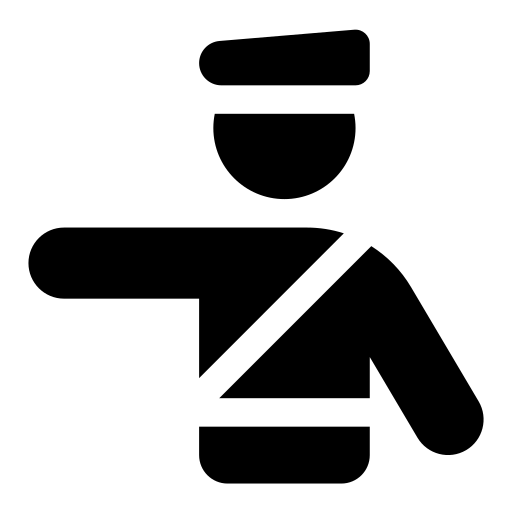
Tags: icon, FontAwesome, fa-icon, solid, person, military, pointing